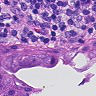
Metastatic tissue present: yes